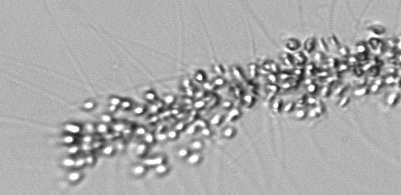
Label: Chaetoceros_didymus_TAG_external_flagellate